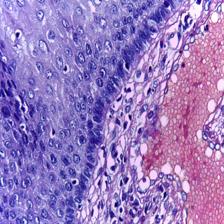
Diagnosis: Normal